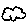
Label: cloud